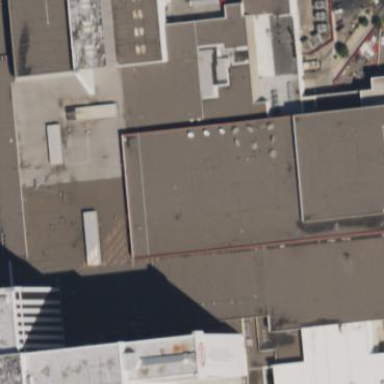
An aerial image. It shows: Building designated as casino.